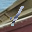
Label: 1